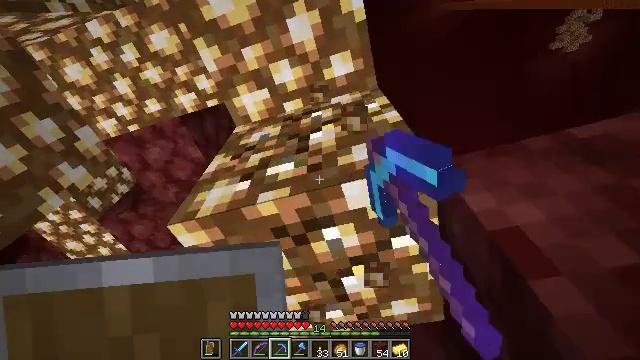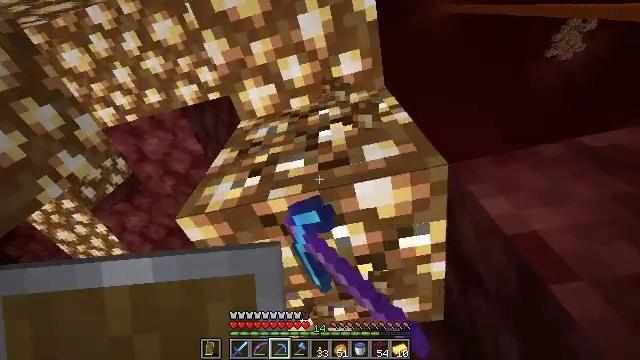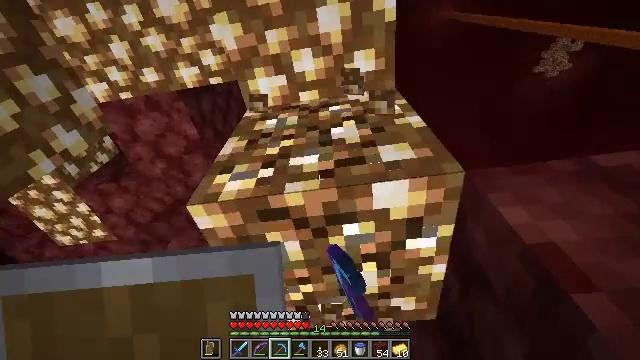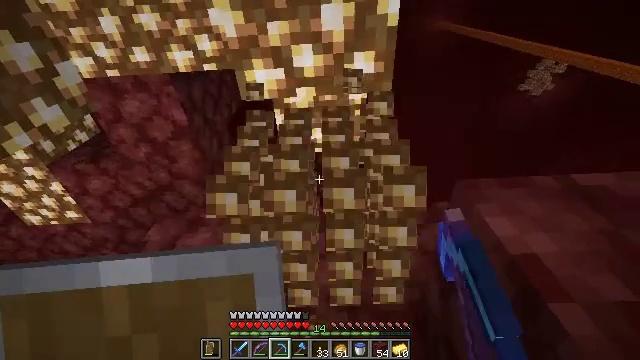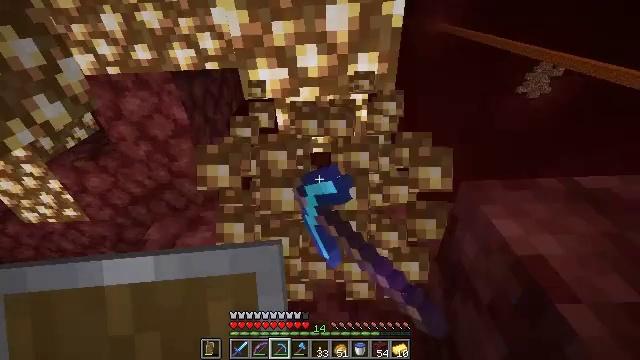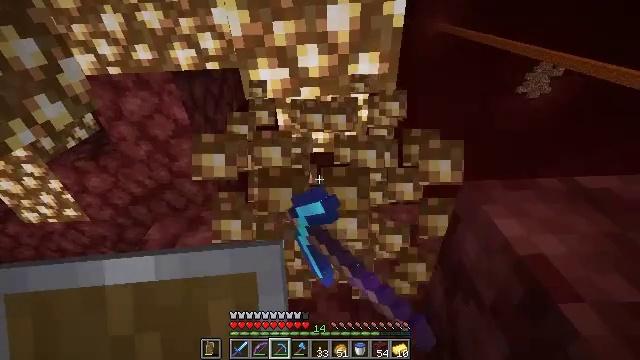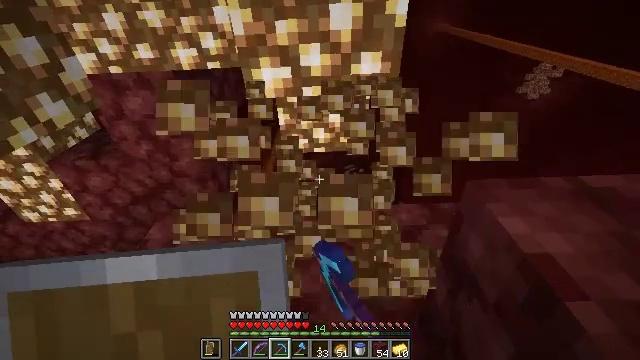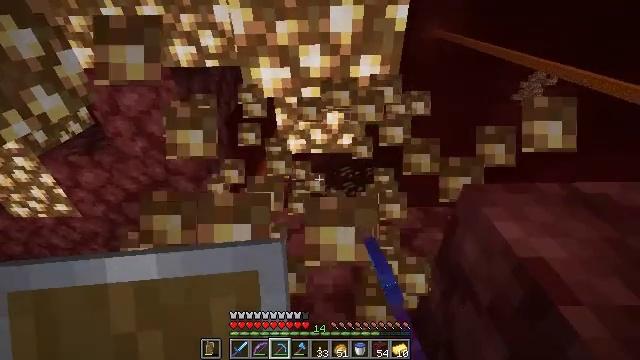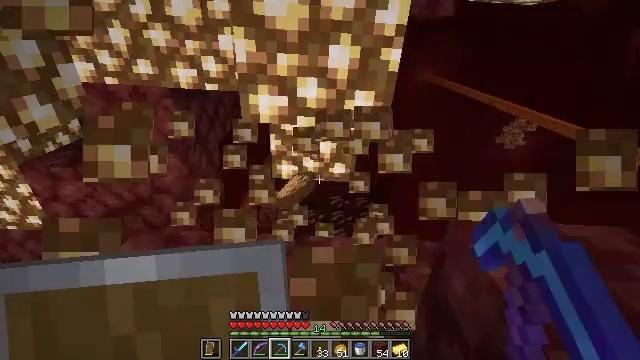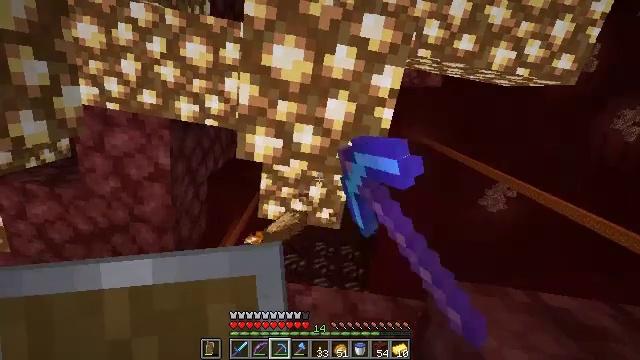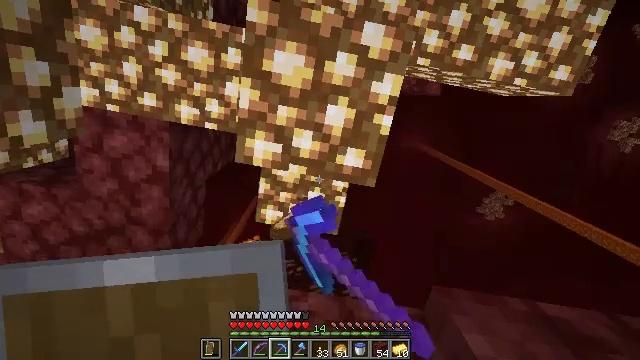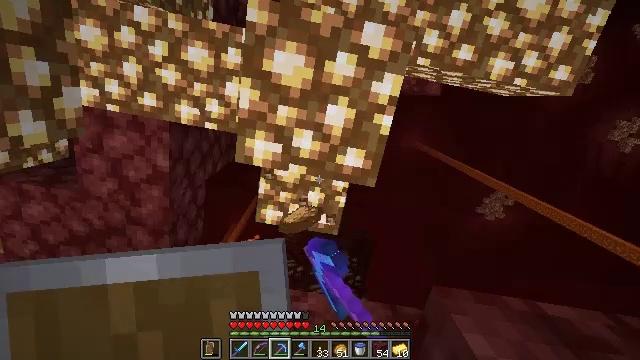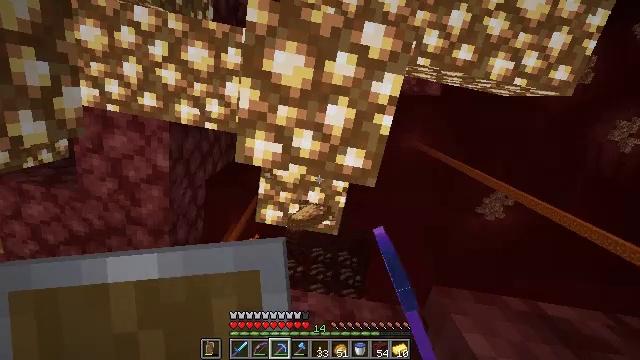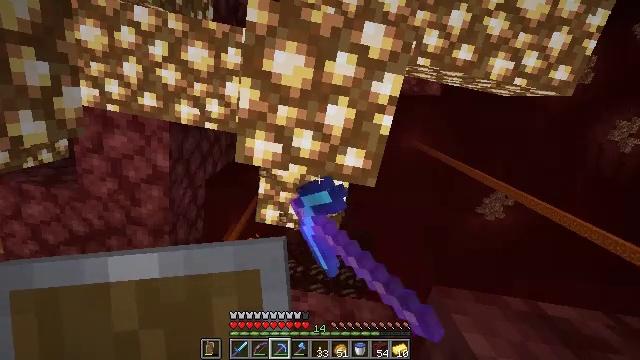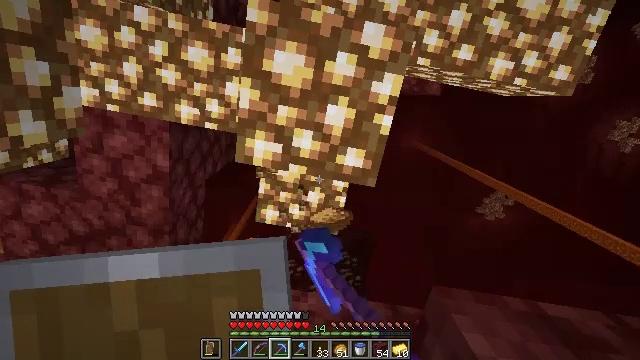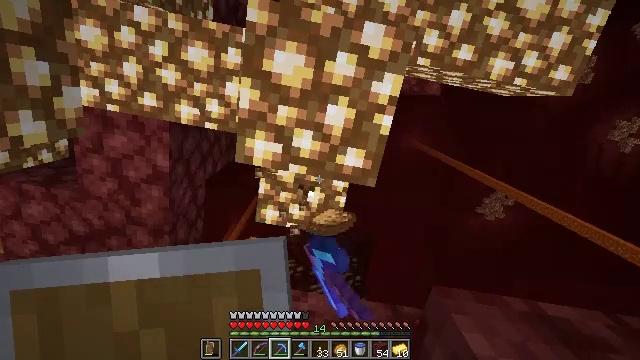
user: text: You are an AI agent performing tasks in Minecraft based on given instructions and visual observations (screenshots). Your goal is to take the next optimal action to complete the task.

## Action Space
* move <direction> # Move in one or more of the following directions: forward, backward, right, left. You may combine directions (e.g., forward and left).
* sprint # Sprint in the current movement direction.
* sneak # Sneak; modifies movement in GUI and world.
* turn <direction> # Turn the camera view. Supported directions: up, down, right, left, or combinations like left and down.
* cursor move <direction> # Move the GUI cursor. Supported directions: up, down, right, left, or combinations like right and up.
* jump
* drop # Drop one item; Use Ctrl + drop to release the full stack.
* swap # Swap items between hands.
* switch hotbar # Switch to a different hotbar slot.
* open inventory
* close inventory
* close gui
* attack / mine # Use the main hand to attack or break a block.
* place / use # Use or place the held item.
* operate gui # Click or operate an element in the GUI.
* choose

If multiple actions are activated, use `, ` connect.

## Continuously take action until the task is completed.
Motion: motion action
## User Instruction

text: Break the glowstone to gather its dust.
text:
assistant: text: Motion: move left, sneak, turn right, attack / mine
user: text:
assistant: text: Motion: move left, sneak, turn right and down, attack / mine
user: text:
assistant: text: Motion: sneak, turn right, attack / mine
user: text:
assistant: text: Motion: sneak, attack / mine
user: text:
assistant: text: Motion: sneak, attack / mine
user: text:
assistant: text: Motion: sneak, attack / mine
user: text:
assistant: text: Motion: sneak, turn right, attack / mine
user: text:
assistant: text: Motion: sneak, turn right and up, attack / mine
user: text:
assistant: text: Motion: sneak, turn right and up, attack / mine
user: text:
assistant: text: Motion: sneak, turn right and up, attack / mine
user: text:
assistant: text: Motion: sneak, attack / mine
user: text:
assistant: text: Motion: sneak, attack / mine
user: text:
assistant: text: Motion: sneak, attack / mine
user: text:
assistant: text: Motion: sneak, attack / mine
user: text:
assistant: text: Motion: sneak, attack / mine
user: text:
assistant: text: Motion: sneak, attack / mine
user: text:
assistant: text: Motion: sneak, attack / mine
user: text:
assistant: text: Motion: sneak, attack / mine
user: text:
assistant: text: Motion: sneak, attack / mine
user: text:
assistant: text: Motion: sneak, attack / mine
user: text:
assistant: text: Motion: sneak, attack / mine
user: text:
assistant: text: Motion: sneak, attack / mine
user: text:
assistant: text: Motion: sneak, attack / mine
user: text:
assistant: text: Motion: sneak, attack / mine
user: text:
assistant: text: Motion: sneak, attack / mine
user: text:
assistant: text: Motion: move left, sneak, attack / mine
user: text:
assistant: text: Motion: sneak, attack / mine